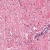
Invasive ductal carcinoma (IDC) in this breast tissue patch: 0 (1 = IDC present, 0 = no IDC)